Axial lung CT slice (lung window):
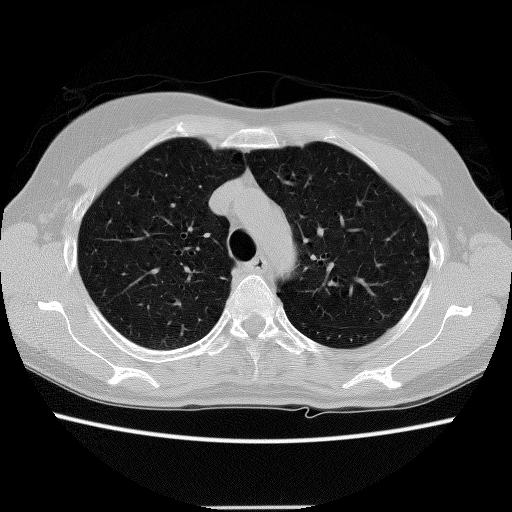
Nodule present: no